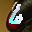
Label: 6